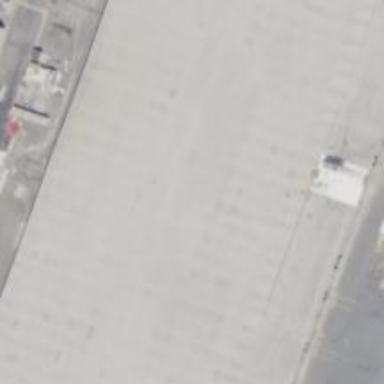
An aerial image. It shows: Warehouse.